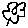
Label: flower